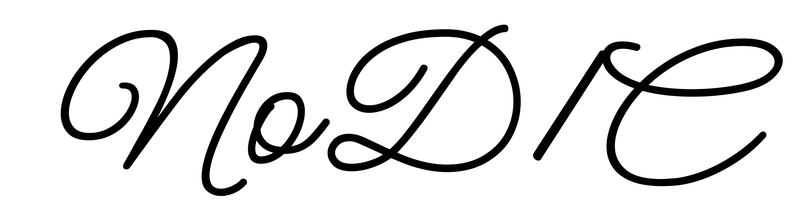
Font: MeowScript-Regular